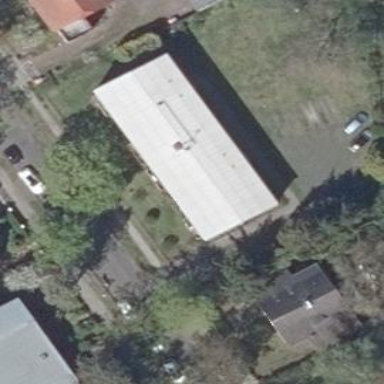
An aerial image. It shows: Detached building.